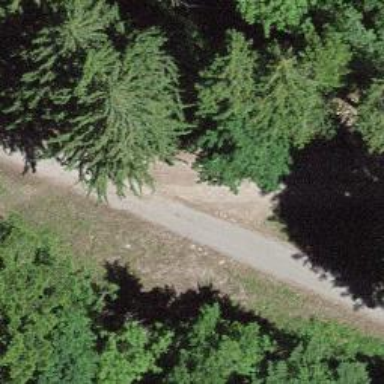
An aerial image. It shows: Paved track with grade 1 surface.